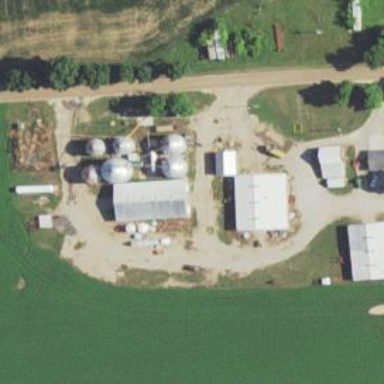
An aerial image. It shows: Silo building.